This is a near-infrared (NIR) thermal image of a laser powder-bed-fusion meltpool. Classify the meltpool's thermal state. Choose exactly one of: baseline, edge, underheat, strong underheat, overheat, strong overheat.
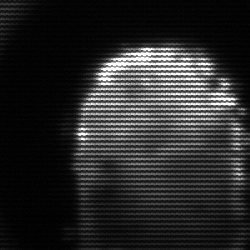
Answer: baseline